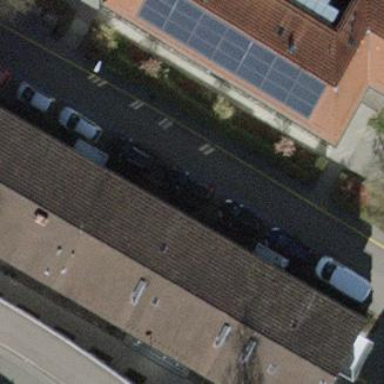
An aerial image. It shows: Tile-roofed apartment building.